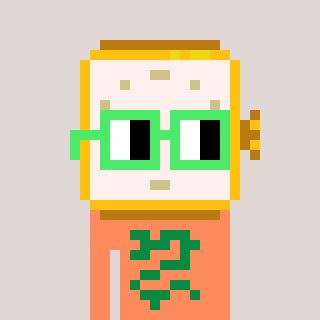
a pixel art character with square light green glasses, a watch-shaped head and a peachy-colored body on a warm background